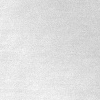
Atmospheric dust classification: dusty